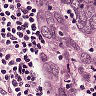
Metastatic tissue present: yes